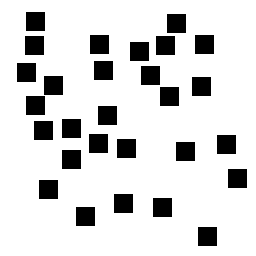
Squares: 28
Triangles: 0
Stars: 0
Total shapes: 28